Question: I use this code and i don't know what it needs to work for my problem:
'''
syms x k t
for t=0:10
num=((-1)^k)/k
t1=sin(8*3.1415*k*t)
S1=symsum((num*t1),k,1,2);
x=0.5-((1/3.1415)*S1);
end
Plot(x)
'''

On the x axis I show time and on the y axis I show the function over four periods.
When I try to run the code I get the following error:
> Undefined function 'symsum' for input arguments of type 'double'.
Maybe I can't use symsum with my argument type, but is there another function I can use? Sum also didn't work:
> Error using sum Dimension argument must be a positive integer scalar within indexing range.
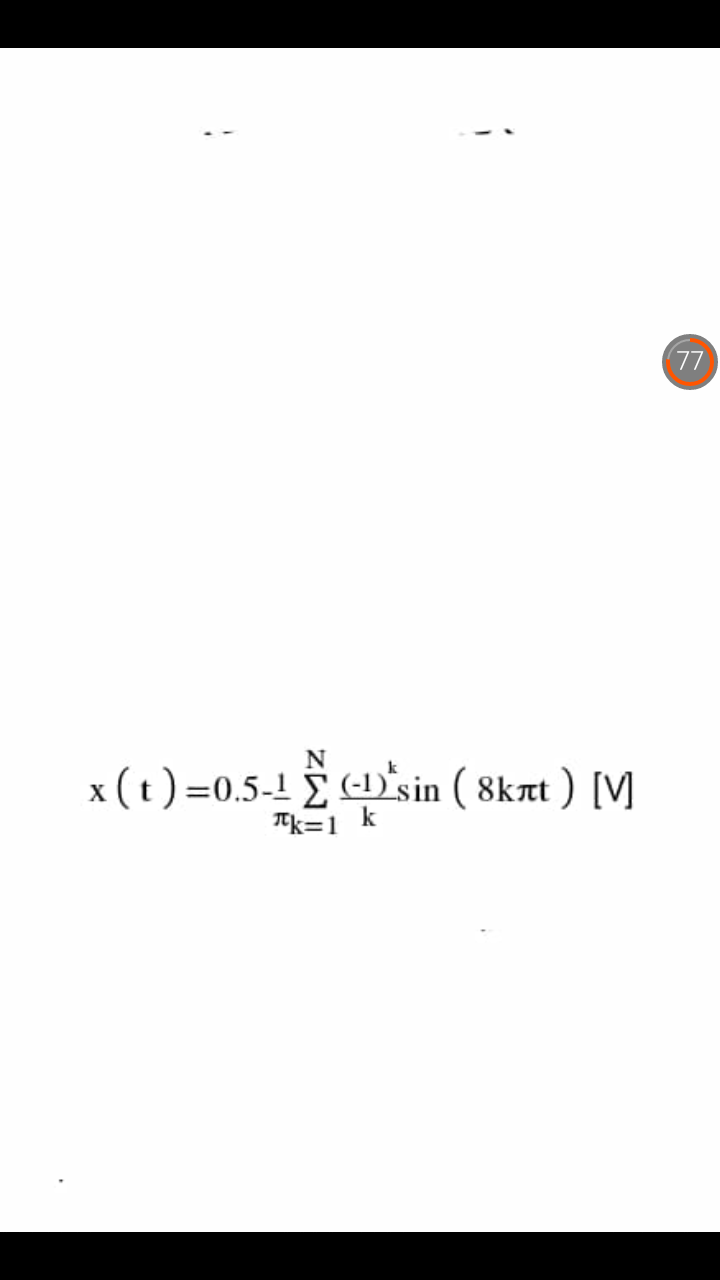
Answer: Since you want to plot 'x(t)', you need to use 'plot(t,x)' where 't' and 'x' are vectors.
Instead of using 'for t=0:10', just let 't=0:10' and calculate the corresponding 'x'.
Also, the symbolic variable is just 'k'.
'''
syms k
t=0:10;
num=((-1)^k)/k;
t1=sin(8*3.1415*k*t);
S1=symsum((num*t1),k,1,2);
x=0.5-((1/3.1415)*S1);
plot(t,x)
'''
It is noted that if you let 't=0:10', then the 'sin(8*k*pi*t)' will always be 0 since 't' is a vector of the integer from 0 to 10. The result of 'x(t)' will be 5:
Output when 't=0:10':
<URL>
As you can see, the value of 'x(t)' is very close to each other. Theoretically, they should all be 5. But there is some numerical approximation which leads to the small error.
You probably want non-integer 't'. Here is a output when 't=0:0.1:10'
<URL>